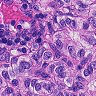
Metastatic tissue present: yes